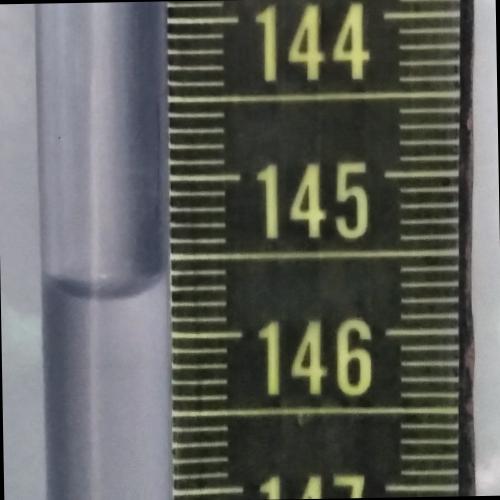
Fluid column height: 145.7 cm